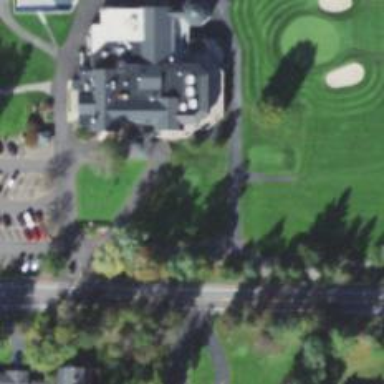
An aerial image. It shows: Golf cartpath that is also road path.